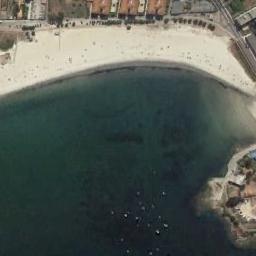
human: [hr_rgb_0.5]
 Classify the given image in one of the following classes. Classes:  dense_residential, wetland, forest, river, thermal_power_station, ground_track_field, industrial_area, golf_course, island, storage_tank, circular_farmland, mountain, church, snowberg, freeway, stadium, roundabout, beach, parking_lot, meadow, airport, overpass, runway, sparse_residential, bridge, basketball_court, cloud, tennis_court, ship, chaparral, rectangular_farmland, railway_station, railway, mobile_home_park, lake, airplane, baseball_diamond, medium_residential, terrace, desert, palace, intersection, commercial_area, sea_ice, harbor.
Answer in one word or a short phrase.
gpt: beach